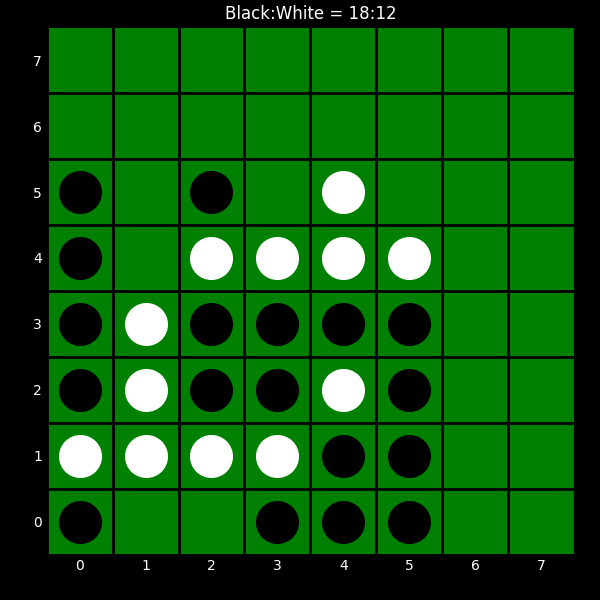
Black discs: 18
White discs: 12